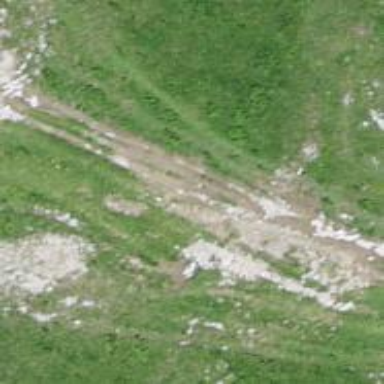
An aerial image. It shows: Downhill track with ground surface. The track is of grade 4 quality.